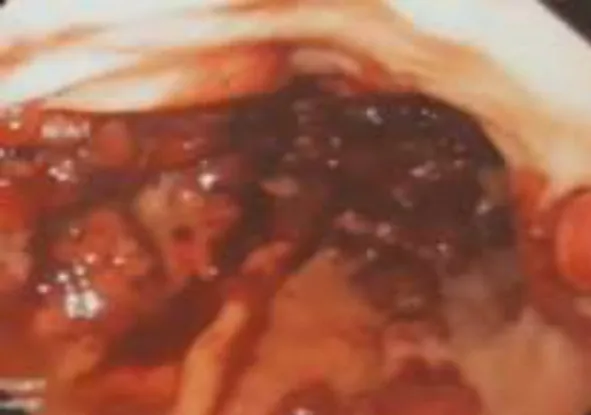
Gastric polypoid/nodular KS lesions.
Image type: endoscopy (gi_endoscopy)